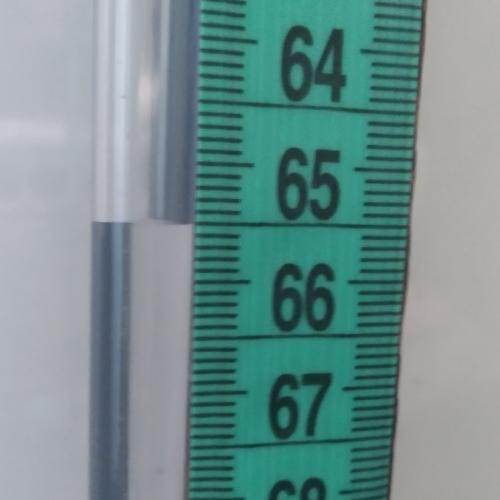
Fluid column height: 65.5 cm